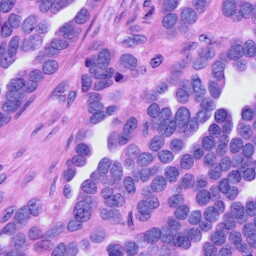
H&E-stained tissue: Ovarian